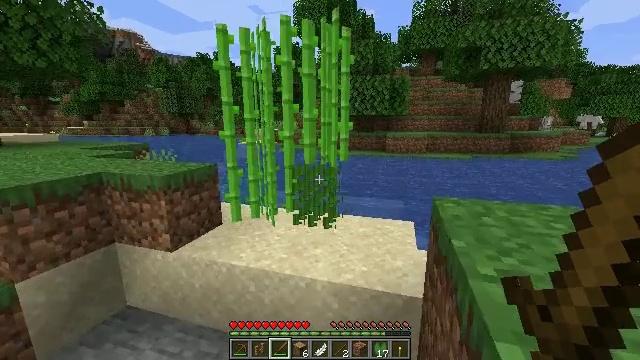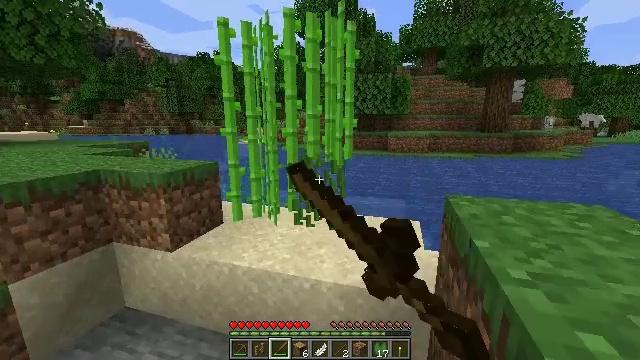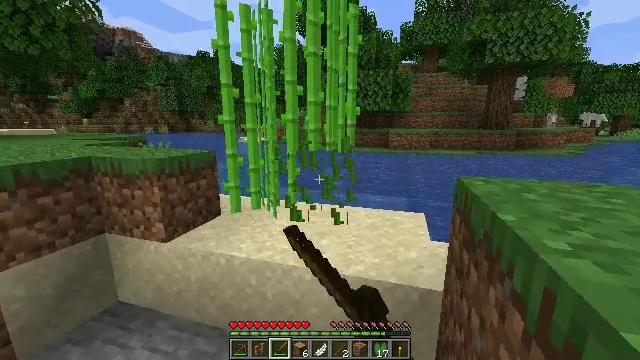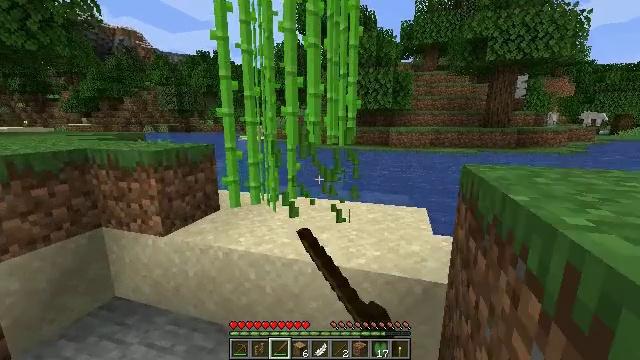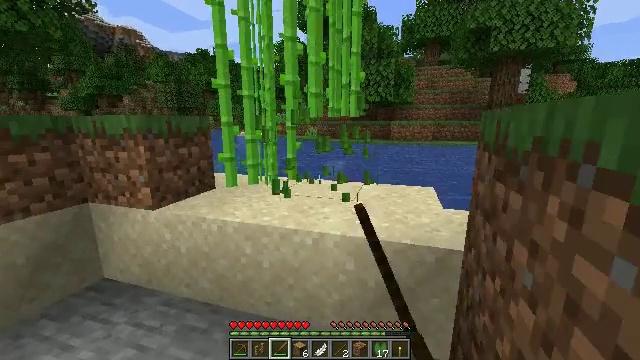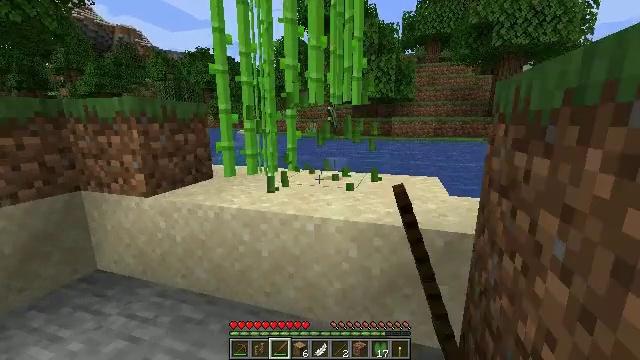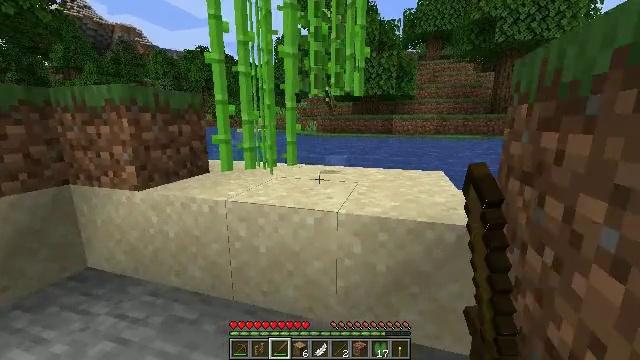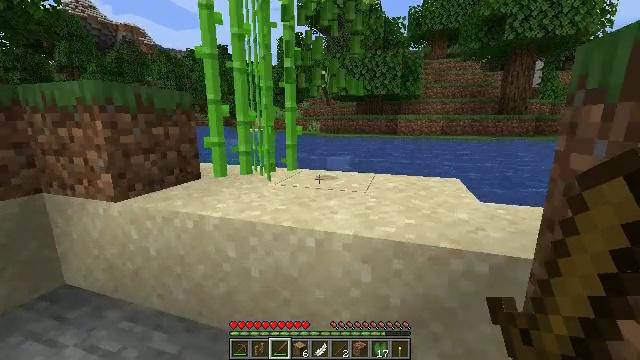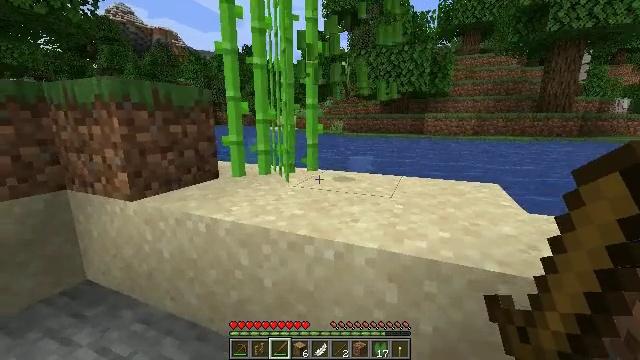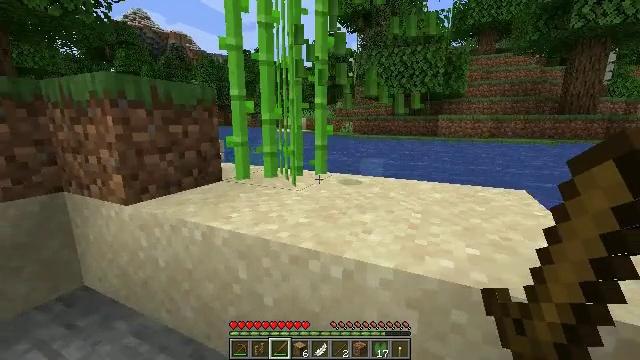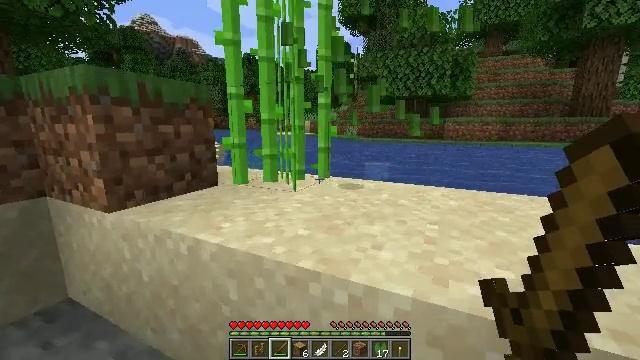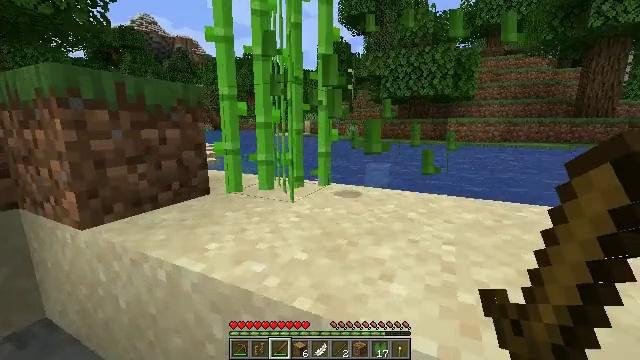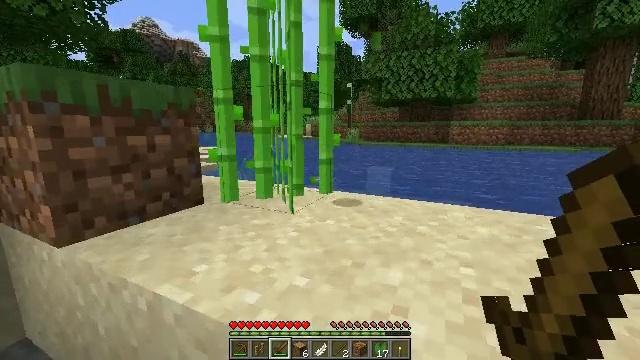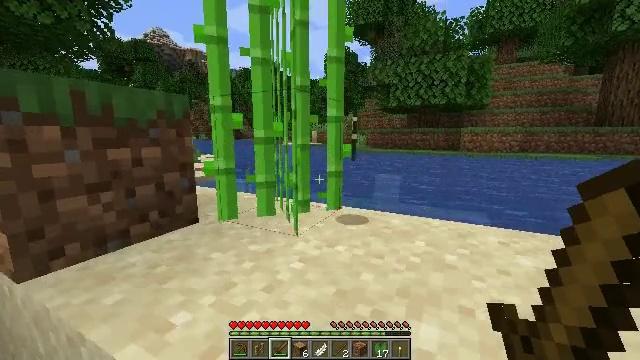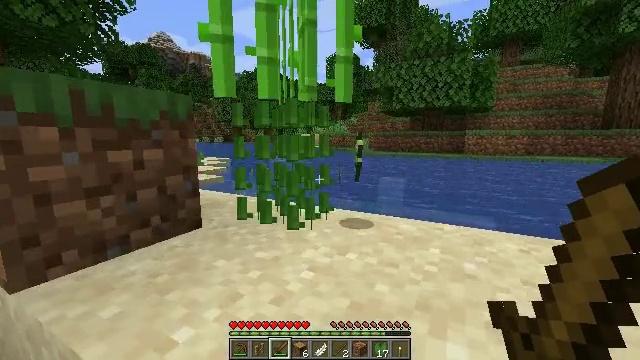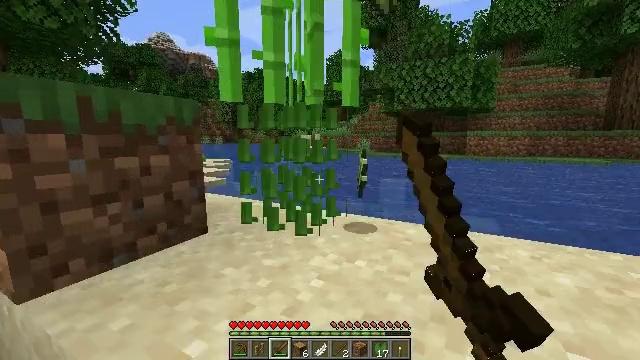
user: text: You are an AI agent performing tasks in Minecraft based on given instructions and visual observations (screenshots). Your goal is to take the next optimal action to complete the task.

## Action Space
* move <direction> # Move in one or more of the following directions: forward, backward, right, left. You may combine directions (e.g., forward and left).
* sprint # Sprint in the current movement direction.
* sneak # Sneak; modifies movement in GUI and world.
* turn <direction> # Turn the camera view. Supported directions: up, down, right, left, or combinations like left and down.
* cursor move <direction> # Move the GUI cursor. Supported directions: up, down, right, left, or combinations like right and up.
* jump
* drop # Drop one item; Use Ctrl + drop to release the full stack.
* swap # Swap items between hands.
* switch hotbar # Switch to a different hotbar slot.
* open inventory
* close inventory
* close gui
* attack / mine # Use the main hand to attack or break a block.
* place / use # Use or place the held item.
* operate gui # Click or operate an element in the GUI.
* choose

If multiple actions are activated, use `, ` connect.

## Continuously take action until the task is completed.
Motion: motion action
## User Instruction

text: Cut down the sugar cane stalks.
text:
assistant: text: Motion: move forward, attack / mine
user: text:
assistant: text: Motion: move forward, attack / mine
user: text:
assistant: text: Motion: move forward, attack / mine
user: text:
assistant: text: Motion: move forward
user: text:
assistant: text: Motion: move forward
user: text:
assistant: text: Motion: move forward
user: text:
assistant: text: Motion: move forward
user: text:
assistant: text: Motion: move forward, turn left
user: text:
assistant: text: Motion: move forward, turn left
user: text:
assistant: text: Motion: move forward
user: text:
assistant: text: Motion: move forward
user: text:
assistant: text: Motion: move forward
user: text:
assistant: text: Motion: move forward, turn left and up
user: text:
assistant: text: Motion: move forward, attack / mine
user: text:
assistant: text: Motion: move forward, attack / mine, jump
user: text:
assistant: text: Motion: move forward, attack / mine, jump
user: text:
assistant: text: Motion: move forward, jump
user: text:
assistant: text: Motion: move forward, turn down, jump
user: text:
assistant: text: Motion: no_op